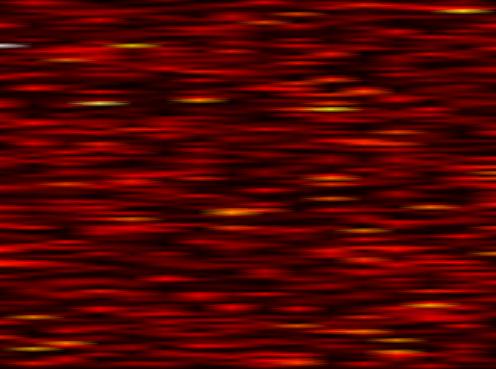
Label: UFMC